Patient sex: M
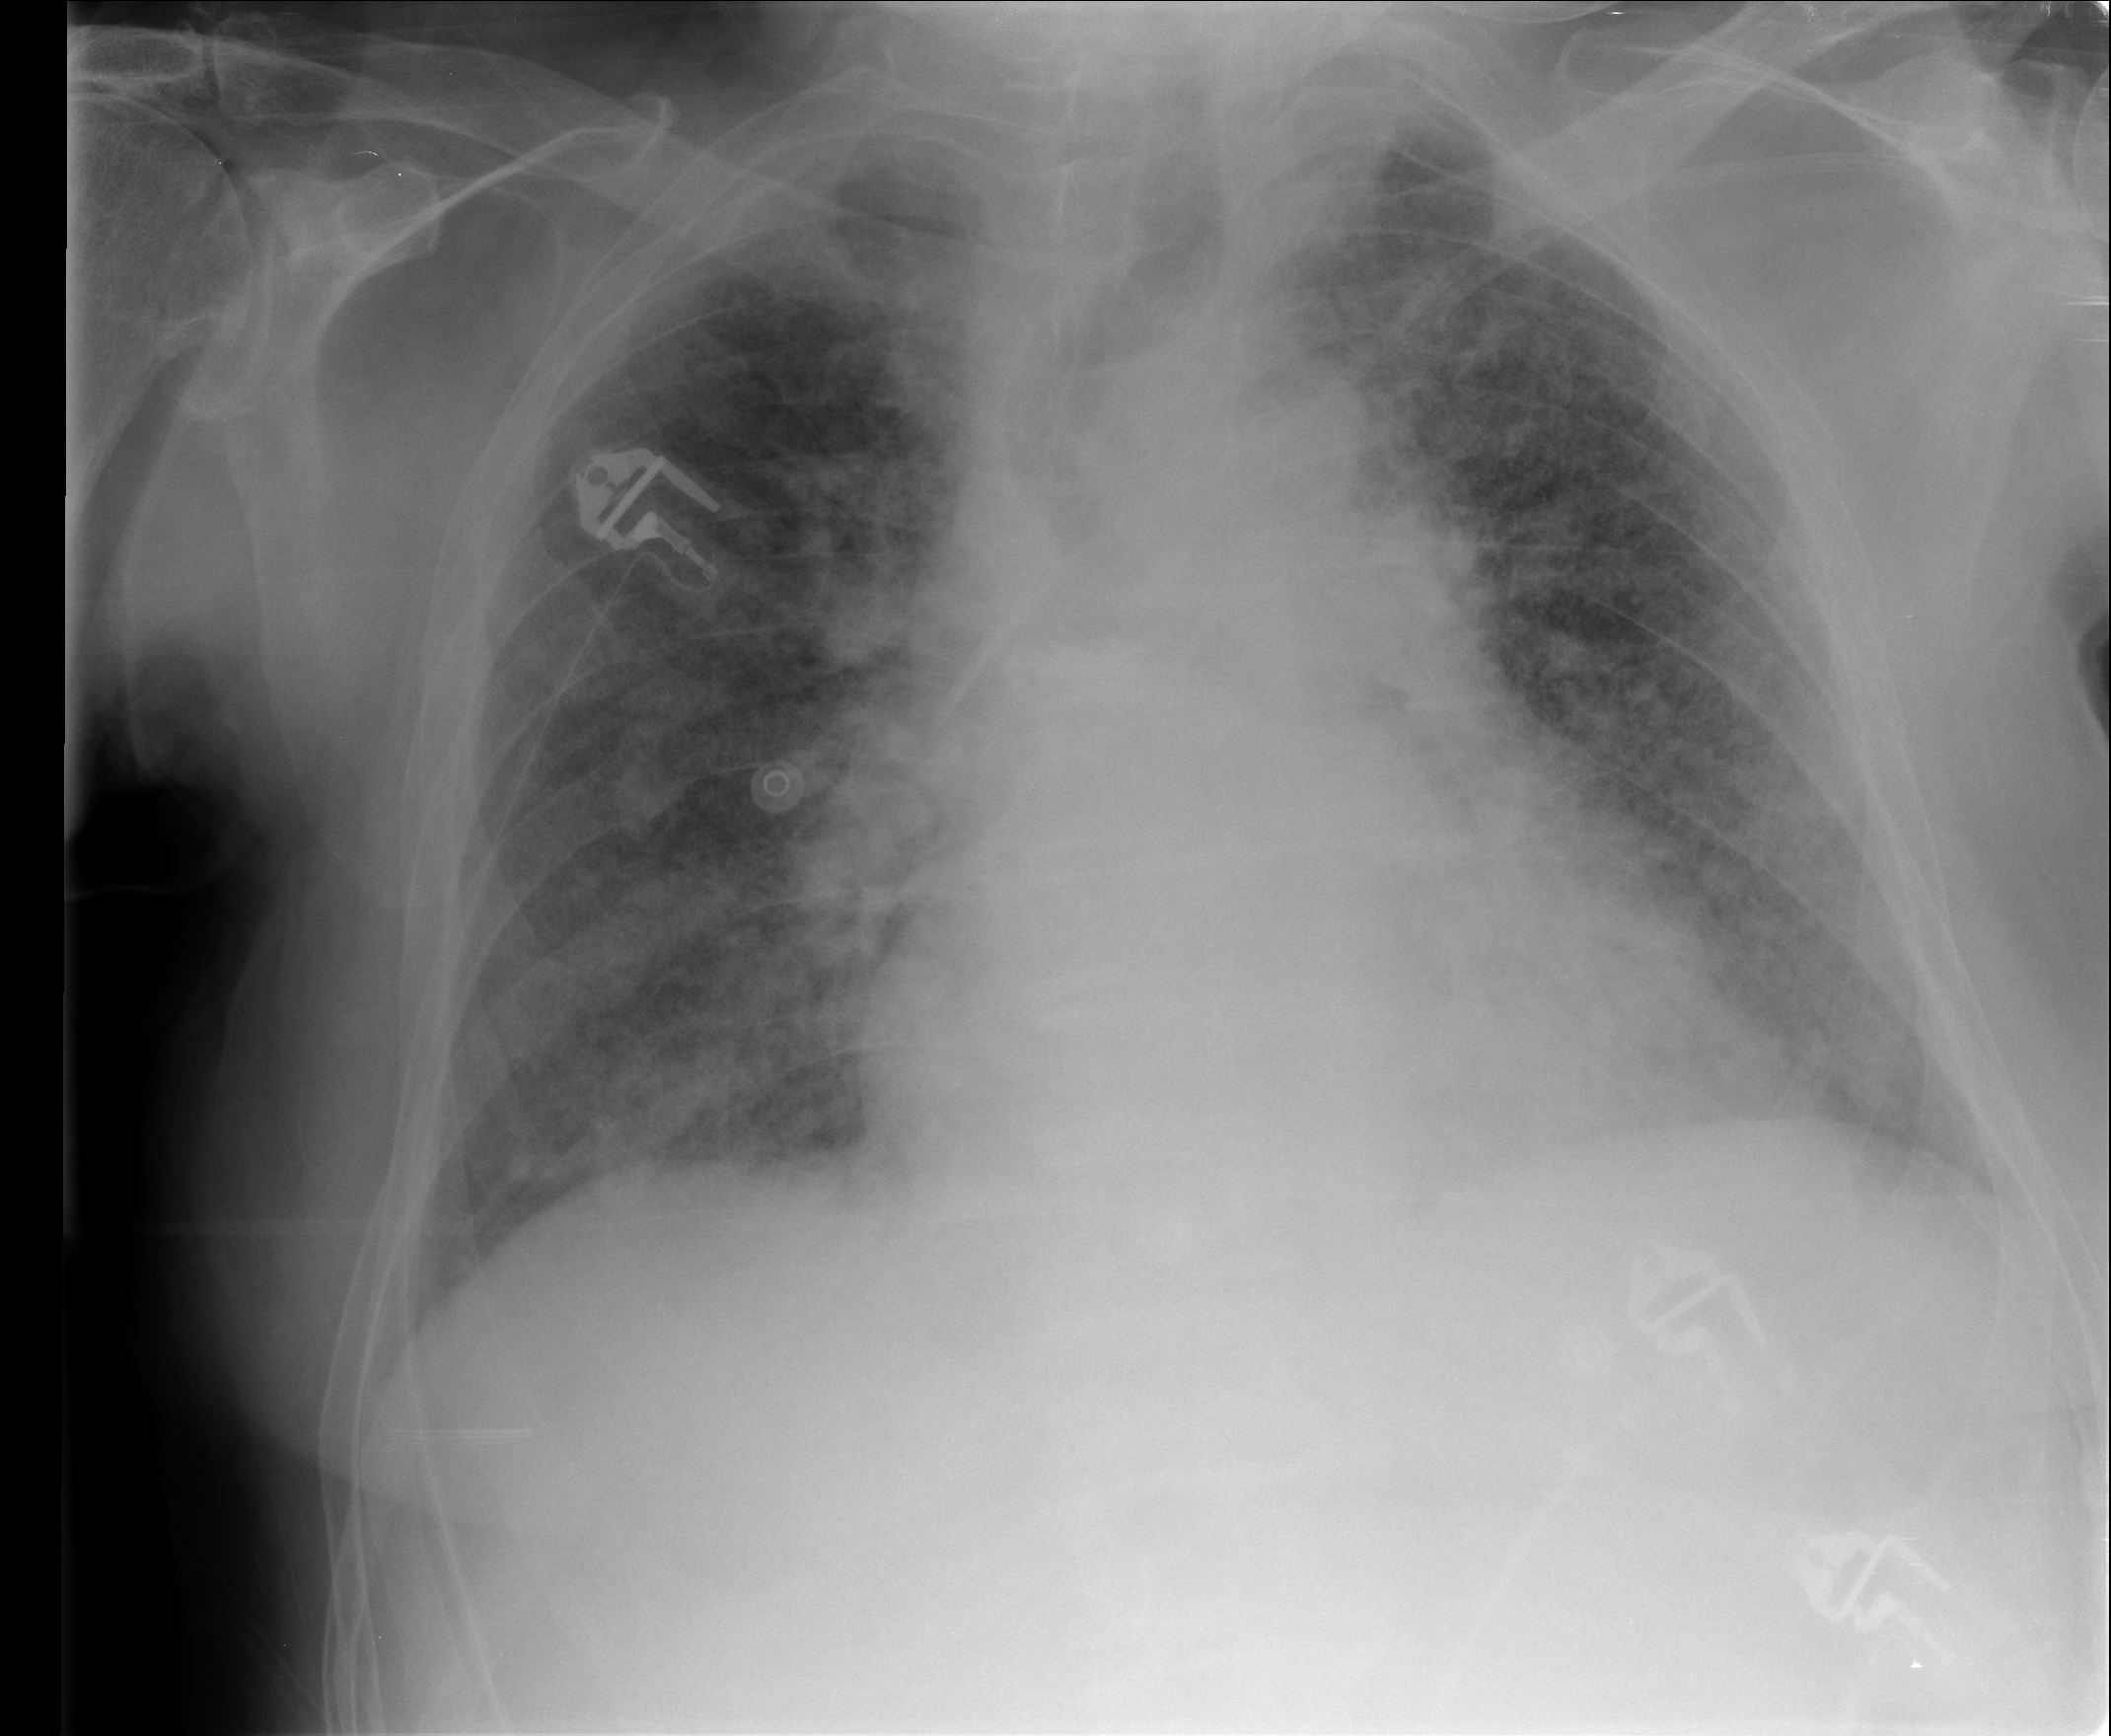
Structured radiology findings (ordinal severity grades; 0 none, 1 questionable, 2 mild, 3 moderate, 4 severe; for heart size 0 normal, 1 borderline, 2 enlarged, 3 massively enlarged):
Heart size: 2
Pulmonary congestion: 4
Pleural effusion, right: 0
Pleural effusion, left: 0
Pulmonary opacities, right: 3
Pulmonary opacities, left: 3
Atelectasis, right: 2
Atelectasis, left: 2